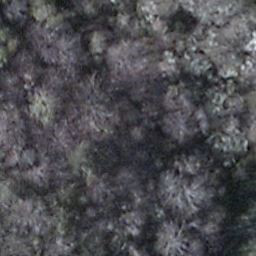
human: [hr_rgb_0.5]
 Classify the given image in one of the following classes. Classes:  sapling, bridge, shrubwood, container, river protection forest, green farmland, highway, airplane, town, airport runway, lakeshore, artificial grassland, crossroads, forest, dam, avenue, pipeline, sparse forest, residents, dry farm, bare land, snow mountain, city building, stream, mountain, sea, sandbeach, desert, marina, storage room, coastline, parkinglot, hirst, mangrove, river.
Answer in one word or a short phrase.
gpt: shrubwood